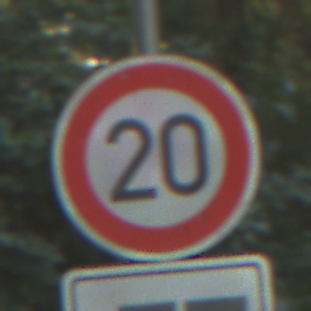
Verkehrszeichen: Geschwindigkeit20
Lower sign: HinweisDurchSinnbild16
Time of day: MorningAfternoon
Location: Outdoor (Nature)
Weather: Clear
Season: NotSpecified
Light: Natural